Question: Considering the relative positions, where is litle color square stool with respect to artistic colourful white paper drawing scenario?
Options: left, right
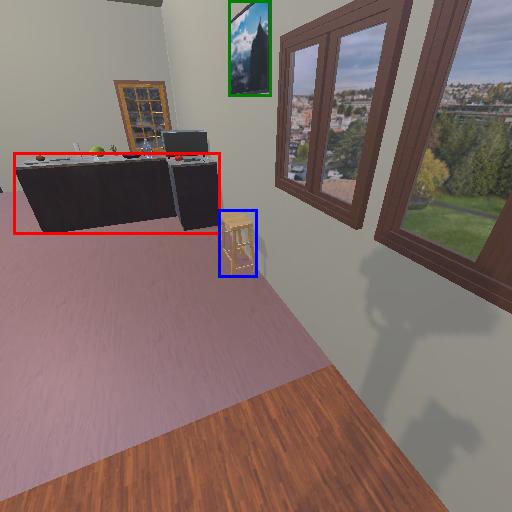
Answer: left